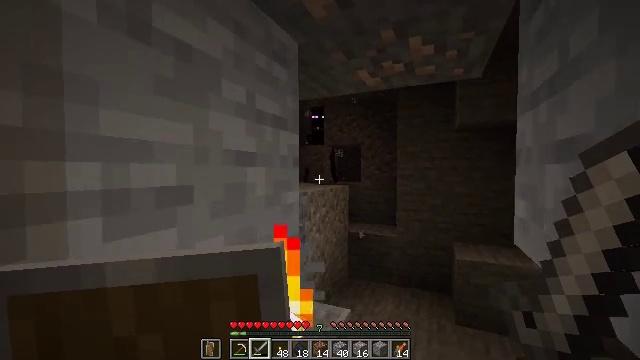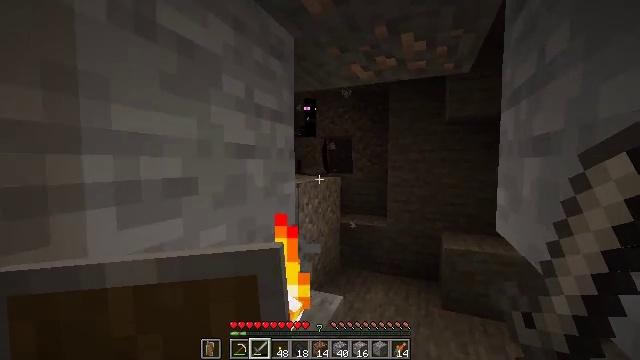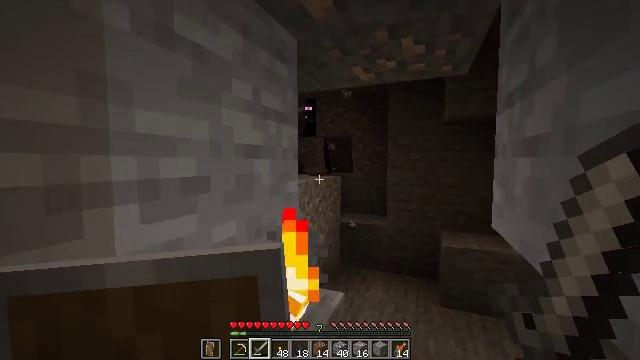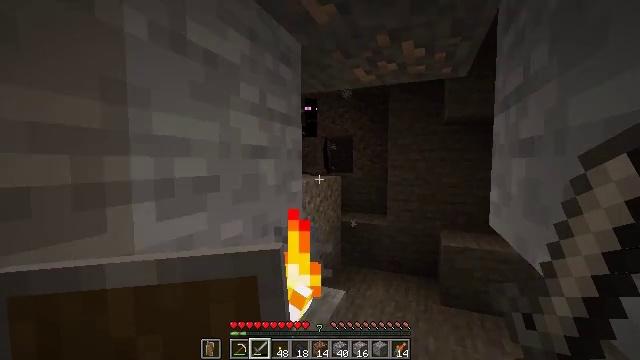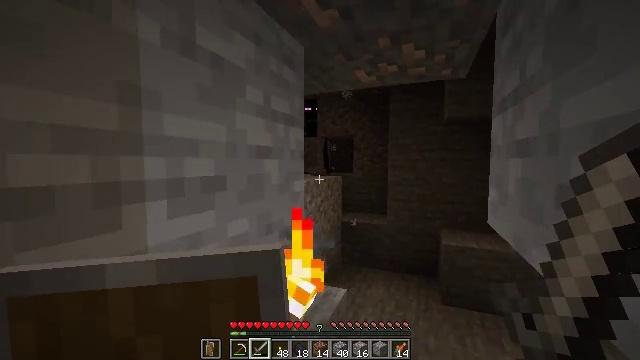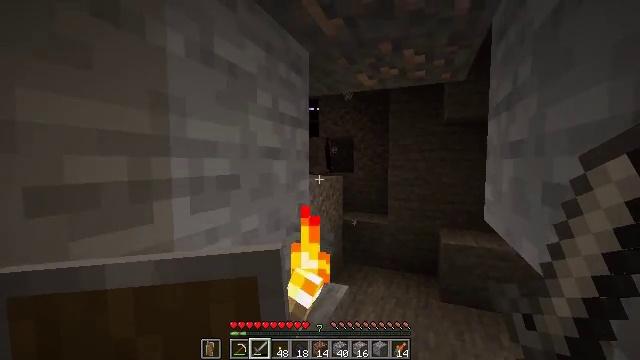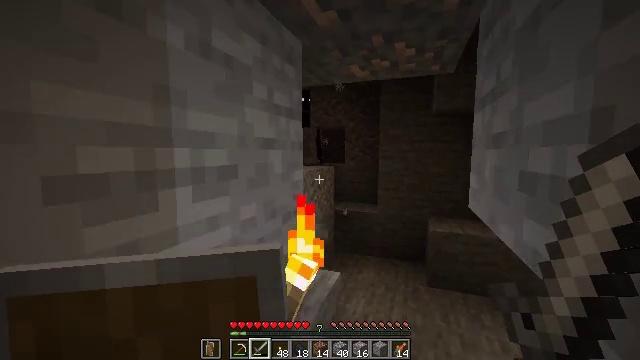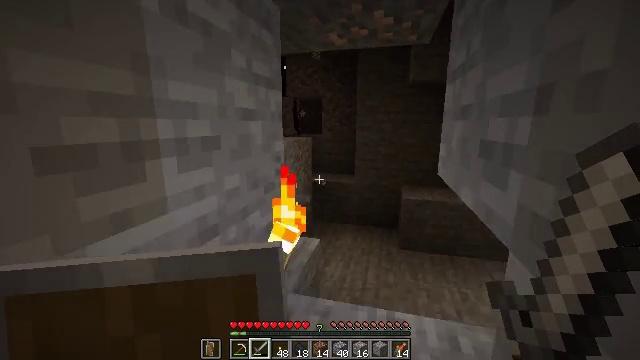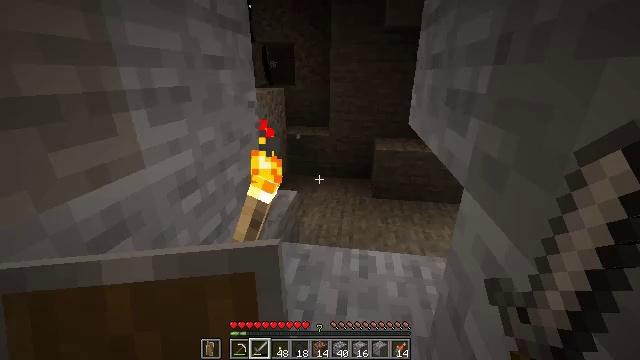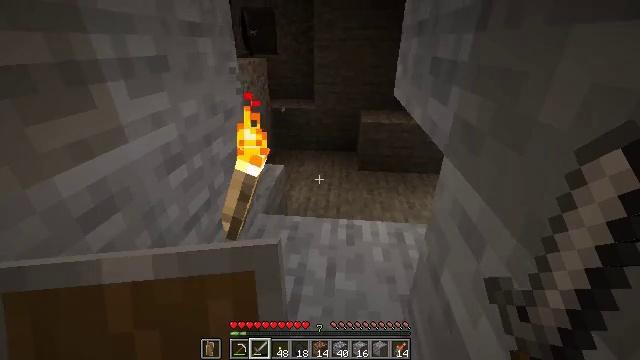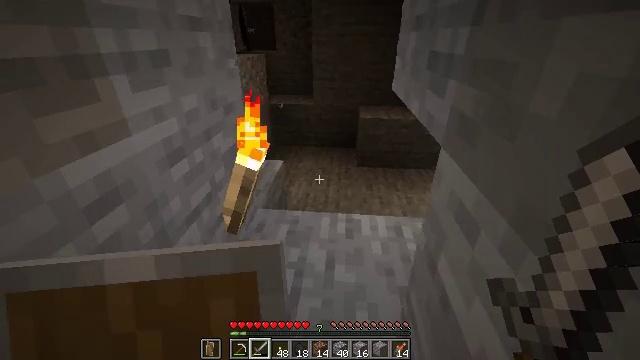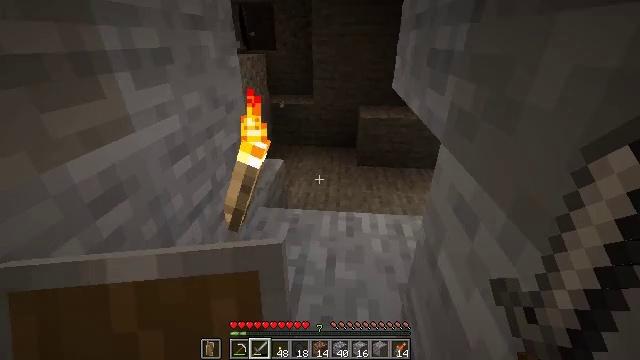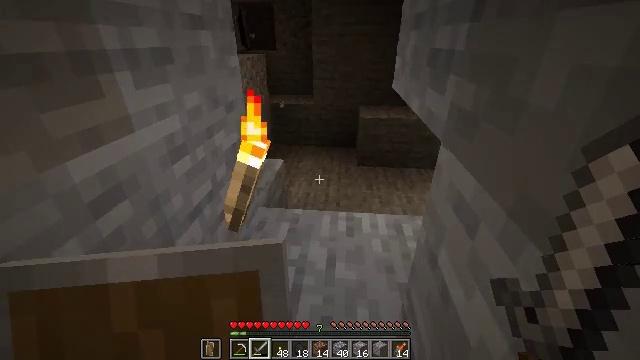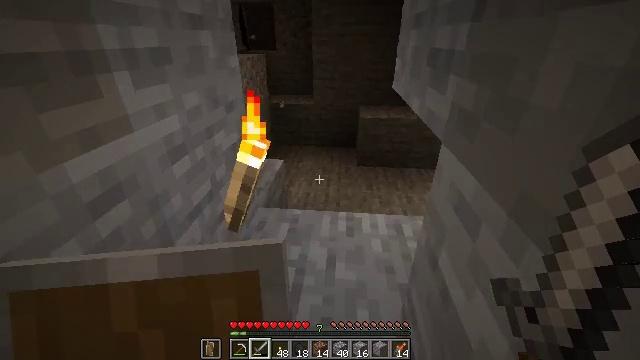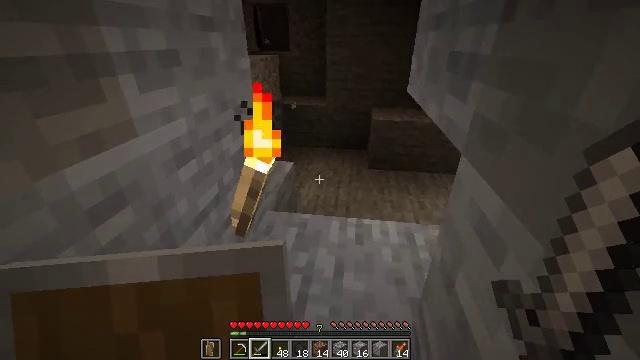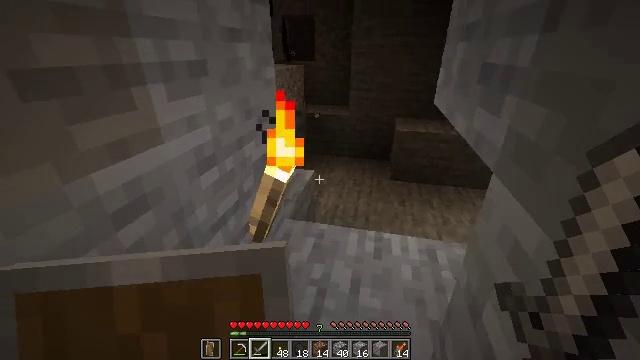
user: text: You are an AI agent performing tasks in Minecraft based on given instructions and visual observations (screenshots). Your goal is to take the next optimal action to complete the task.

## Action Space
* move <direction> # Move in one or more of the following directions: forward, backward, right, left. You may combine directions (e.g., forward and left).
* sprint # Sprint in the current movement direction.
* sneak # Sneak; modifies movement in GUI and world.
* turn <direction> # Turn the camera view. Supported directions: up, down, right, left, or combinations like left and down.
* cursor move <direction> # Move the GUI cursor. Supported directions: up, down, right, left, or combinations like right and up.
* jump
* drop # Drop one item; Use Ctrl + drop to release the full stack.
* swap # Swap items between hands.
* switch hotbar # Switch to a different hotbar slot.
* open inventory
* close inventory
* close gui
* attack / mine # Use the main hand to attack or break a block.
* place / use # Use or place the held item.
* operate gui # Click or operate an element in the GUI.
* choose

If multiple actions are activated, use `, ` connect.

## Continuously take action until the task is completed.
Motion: motion action
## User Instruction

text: Collect gravel for your inventory.
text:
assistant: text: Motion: move back, sneak, turn right and down
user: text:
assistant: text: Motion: move back, sneak
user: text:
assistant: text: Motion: move back, sneak
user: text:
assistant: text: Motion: move back, sneak
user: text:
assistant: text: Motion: move back, sneak
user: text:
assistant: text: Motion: move back, sneak, turn right and down
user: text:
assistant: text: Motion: move back and move right, sneak, turn right and down
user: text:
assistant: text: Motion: move back and move right, sneak, turn right and down
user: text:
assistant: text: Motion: move right, sneak, turn right and down
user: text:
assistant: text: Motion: move right, sneak
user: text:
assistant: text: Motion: move right, sneak
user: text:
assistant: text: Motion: move right, sneak
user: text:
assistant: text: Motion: move forward and move right, sneak
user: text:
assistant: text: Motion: move forward and move right, sneak, turn left
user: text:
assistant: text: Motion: move forward and move right, sneak, turn left and up
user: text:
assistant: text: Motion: move forward and move right, sneak, turn left and up
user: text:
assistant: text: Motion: move forward and move right, sneak, turn left and up
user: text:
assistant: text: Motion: move forward and move right, sneak, turn left and up
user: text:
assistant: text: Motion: move forward and move right, sneak, turn left and up
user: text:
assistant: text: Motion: move forward and move right, sneak, turn left and up
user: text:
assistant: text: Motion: move forward and move right, sneak, turn up
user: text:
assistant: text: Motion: move right, sneak
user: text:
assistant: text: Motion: move right, sneak
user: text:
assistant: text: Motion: move right, sneak
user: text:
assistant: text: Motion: move right, sneak
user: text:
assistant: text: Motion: move right, sneak
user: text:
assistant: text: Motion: sneak
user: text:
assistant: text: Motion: sneak
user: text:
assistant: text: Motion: sneak
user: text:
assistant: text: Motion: sneak